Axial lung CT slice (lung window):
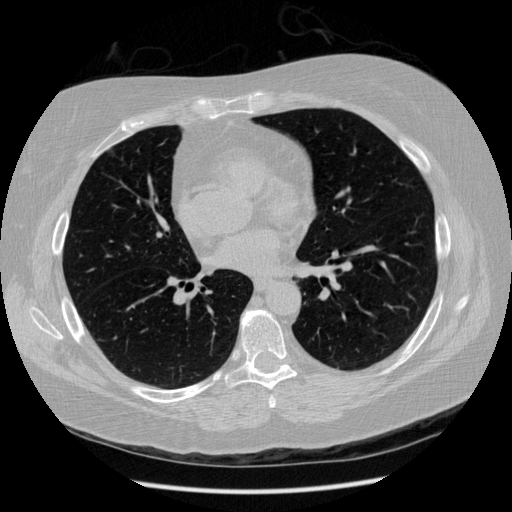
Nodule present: no